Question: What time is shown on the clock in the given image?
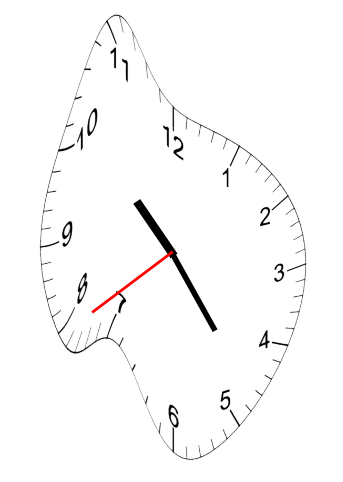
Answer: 10:23:39